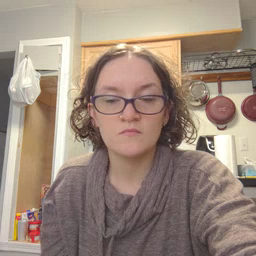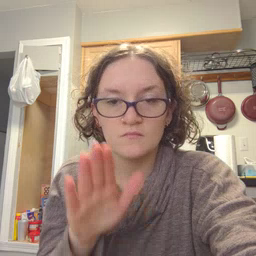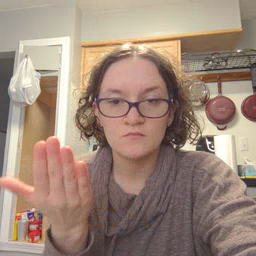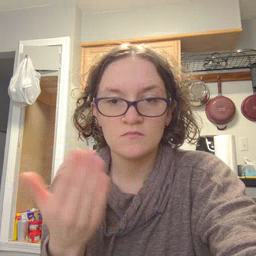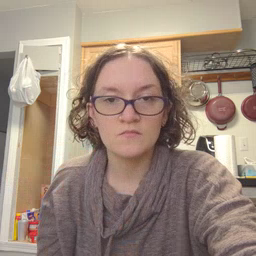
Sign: book